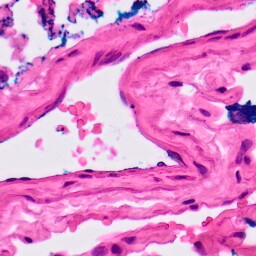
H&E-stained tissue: Lung